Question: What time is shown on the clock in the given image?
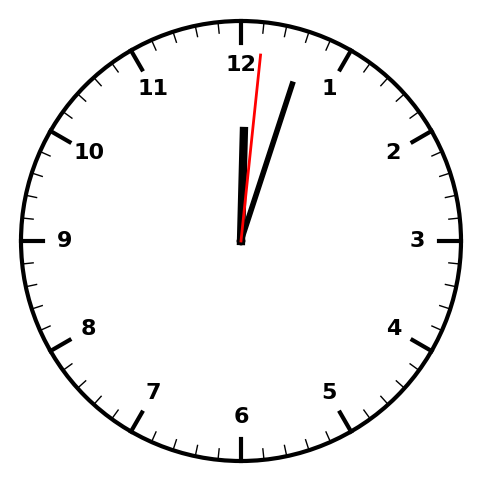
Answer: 12:03:01